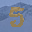
Label: 5